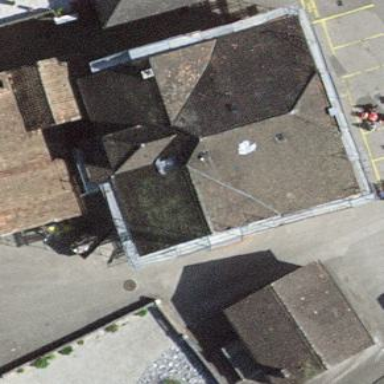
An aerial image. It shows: Restaurant in building.